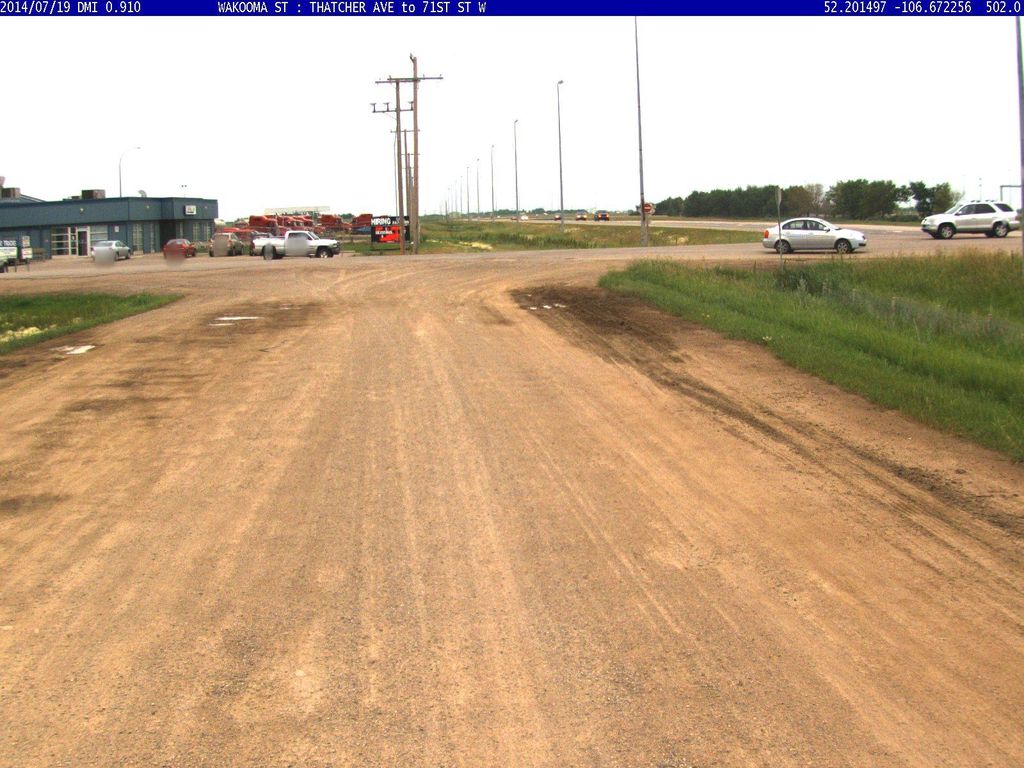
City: saskatoon